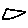
Label: triangle